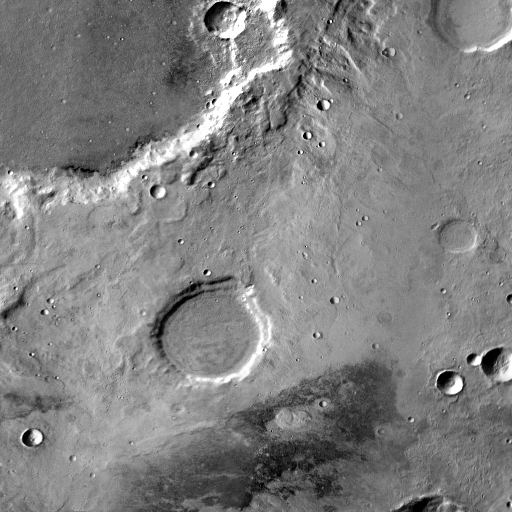
Crater classes present: Background, Other, Buried